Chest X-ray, PA view. Patient: 53 years old, sex M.
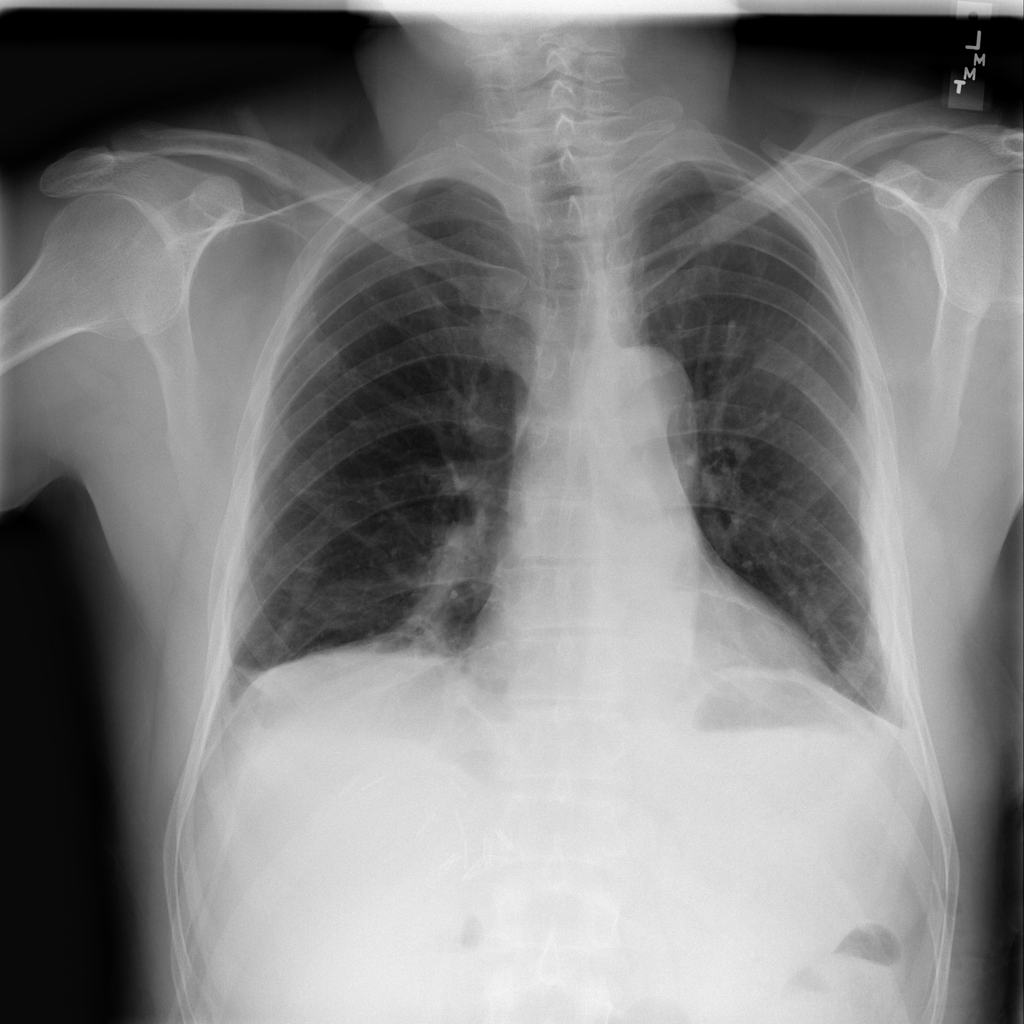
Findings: Atelectasis